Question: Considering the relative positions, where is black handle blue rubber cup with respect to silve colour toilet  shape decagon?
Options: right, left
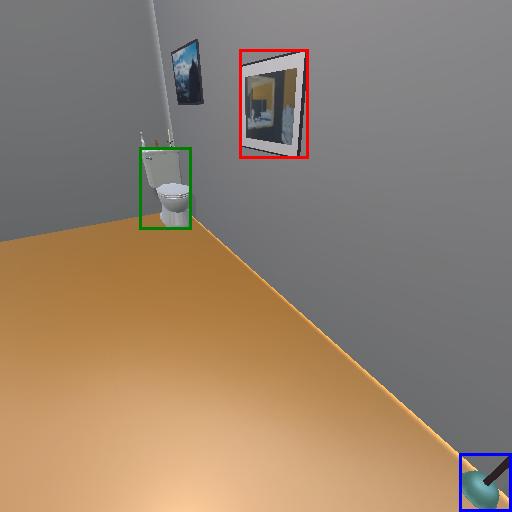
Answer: right